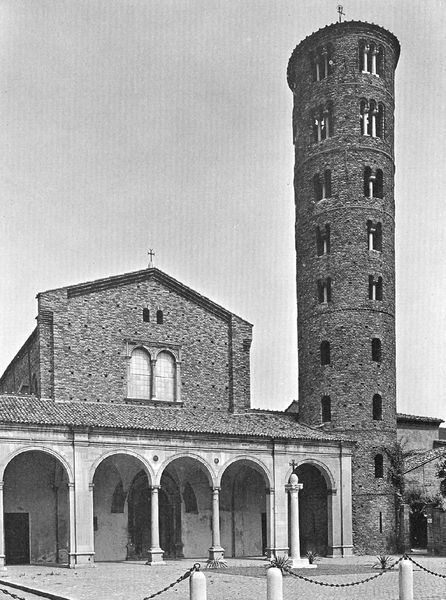
Titel: Ravenna, Sant’Apollinare Nuovo
Standort: Ravenna, Sant’Apollinare Nuovo (EU - I - Emilia-Romagna)
Schlagwörter: kirchturm, fenster, grau, schwarz, säule, säulen, tür, weiss, dach, gebäude, weg, zaun, architektur, stein, kirche, turm, bogen, kette, mauer, backstein, platz, rundbogen, hoch, galerie, foto, fotografie, bögen, arkade, glockenturm, kreuz, schwarz-weiß, arkaden, portal, portikus, christlich, rundbögen, kruzifix, graustufen, laubengang, sakralbau, campanile, basilika, bauwerk, pultdach, arkarden, hallenkirche, stele, biforium, rundturm, katholisch, rundbogenarkade, grbäude, schwarzwieß, trifoirum, laubengag